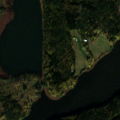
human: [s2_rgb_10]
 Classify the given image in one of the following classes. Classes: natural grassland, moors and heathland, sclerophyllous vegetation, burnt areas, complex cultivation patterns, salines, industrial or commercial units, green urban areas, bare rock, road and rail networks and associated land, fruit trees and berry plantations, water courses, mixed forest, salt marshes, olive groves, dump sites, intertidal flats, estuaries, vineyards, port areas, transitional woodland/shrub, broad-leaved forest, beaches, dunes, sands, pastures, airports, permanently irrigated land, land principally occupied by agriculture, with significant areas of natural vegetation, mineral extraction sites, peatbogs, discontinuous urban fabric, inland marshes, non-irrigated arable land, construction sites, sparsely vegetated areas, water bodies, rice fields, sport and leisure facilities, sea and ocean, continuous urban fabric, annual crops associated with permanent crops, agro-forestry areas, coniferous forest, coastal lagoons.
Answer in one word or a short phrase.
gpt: mixed forest, sea and ocean